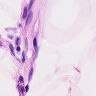
Metastatic tissue present: no